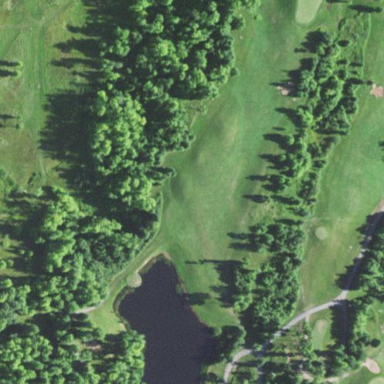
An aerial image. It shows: Golf fairway surrounded by grass.